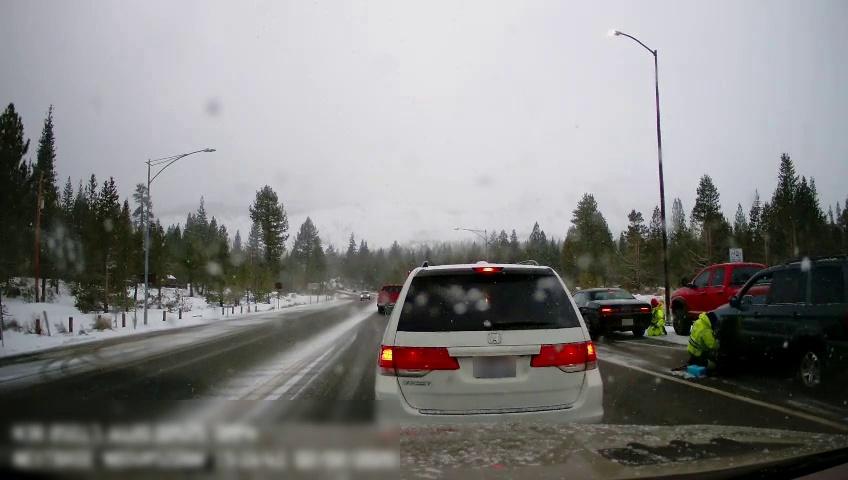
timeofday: Day
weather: Snowy
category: Drivable Space
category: Vehicles | Van
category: Vehicles | SUV
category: Vehicles | Truck
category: Pedestrians
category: Pedestrians
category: Vehicles | Car
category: Vehicles | Truck
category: Vehicles | SUV
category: Lanes | Current Lane
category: Lanes | Alternate Lane
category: Lanes | Alternate Lane
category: Lanes | Alternate Lane
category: Traffic | Signs